The image shows the envelope spectrum of a rolling-element bearing's vibration signal, with the characteristic fault frequencies (BPFO outer race, BPFI inner race, BSF ball, FTF cage) marked as reference lines. What is the most likely bearing condition (normal, inner_race, outer_race, ball)?
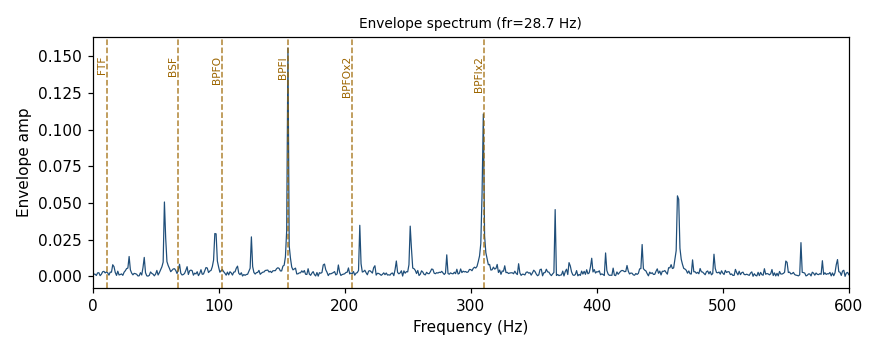
Answer: inner_race